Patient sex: F
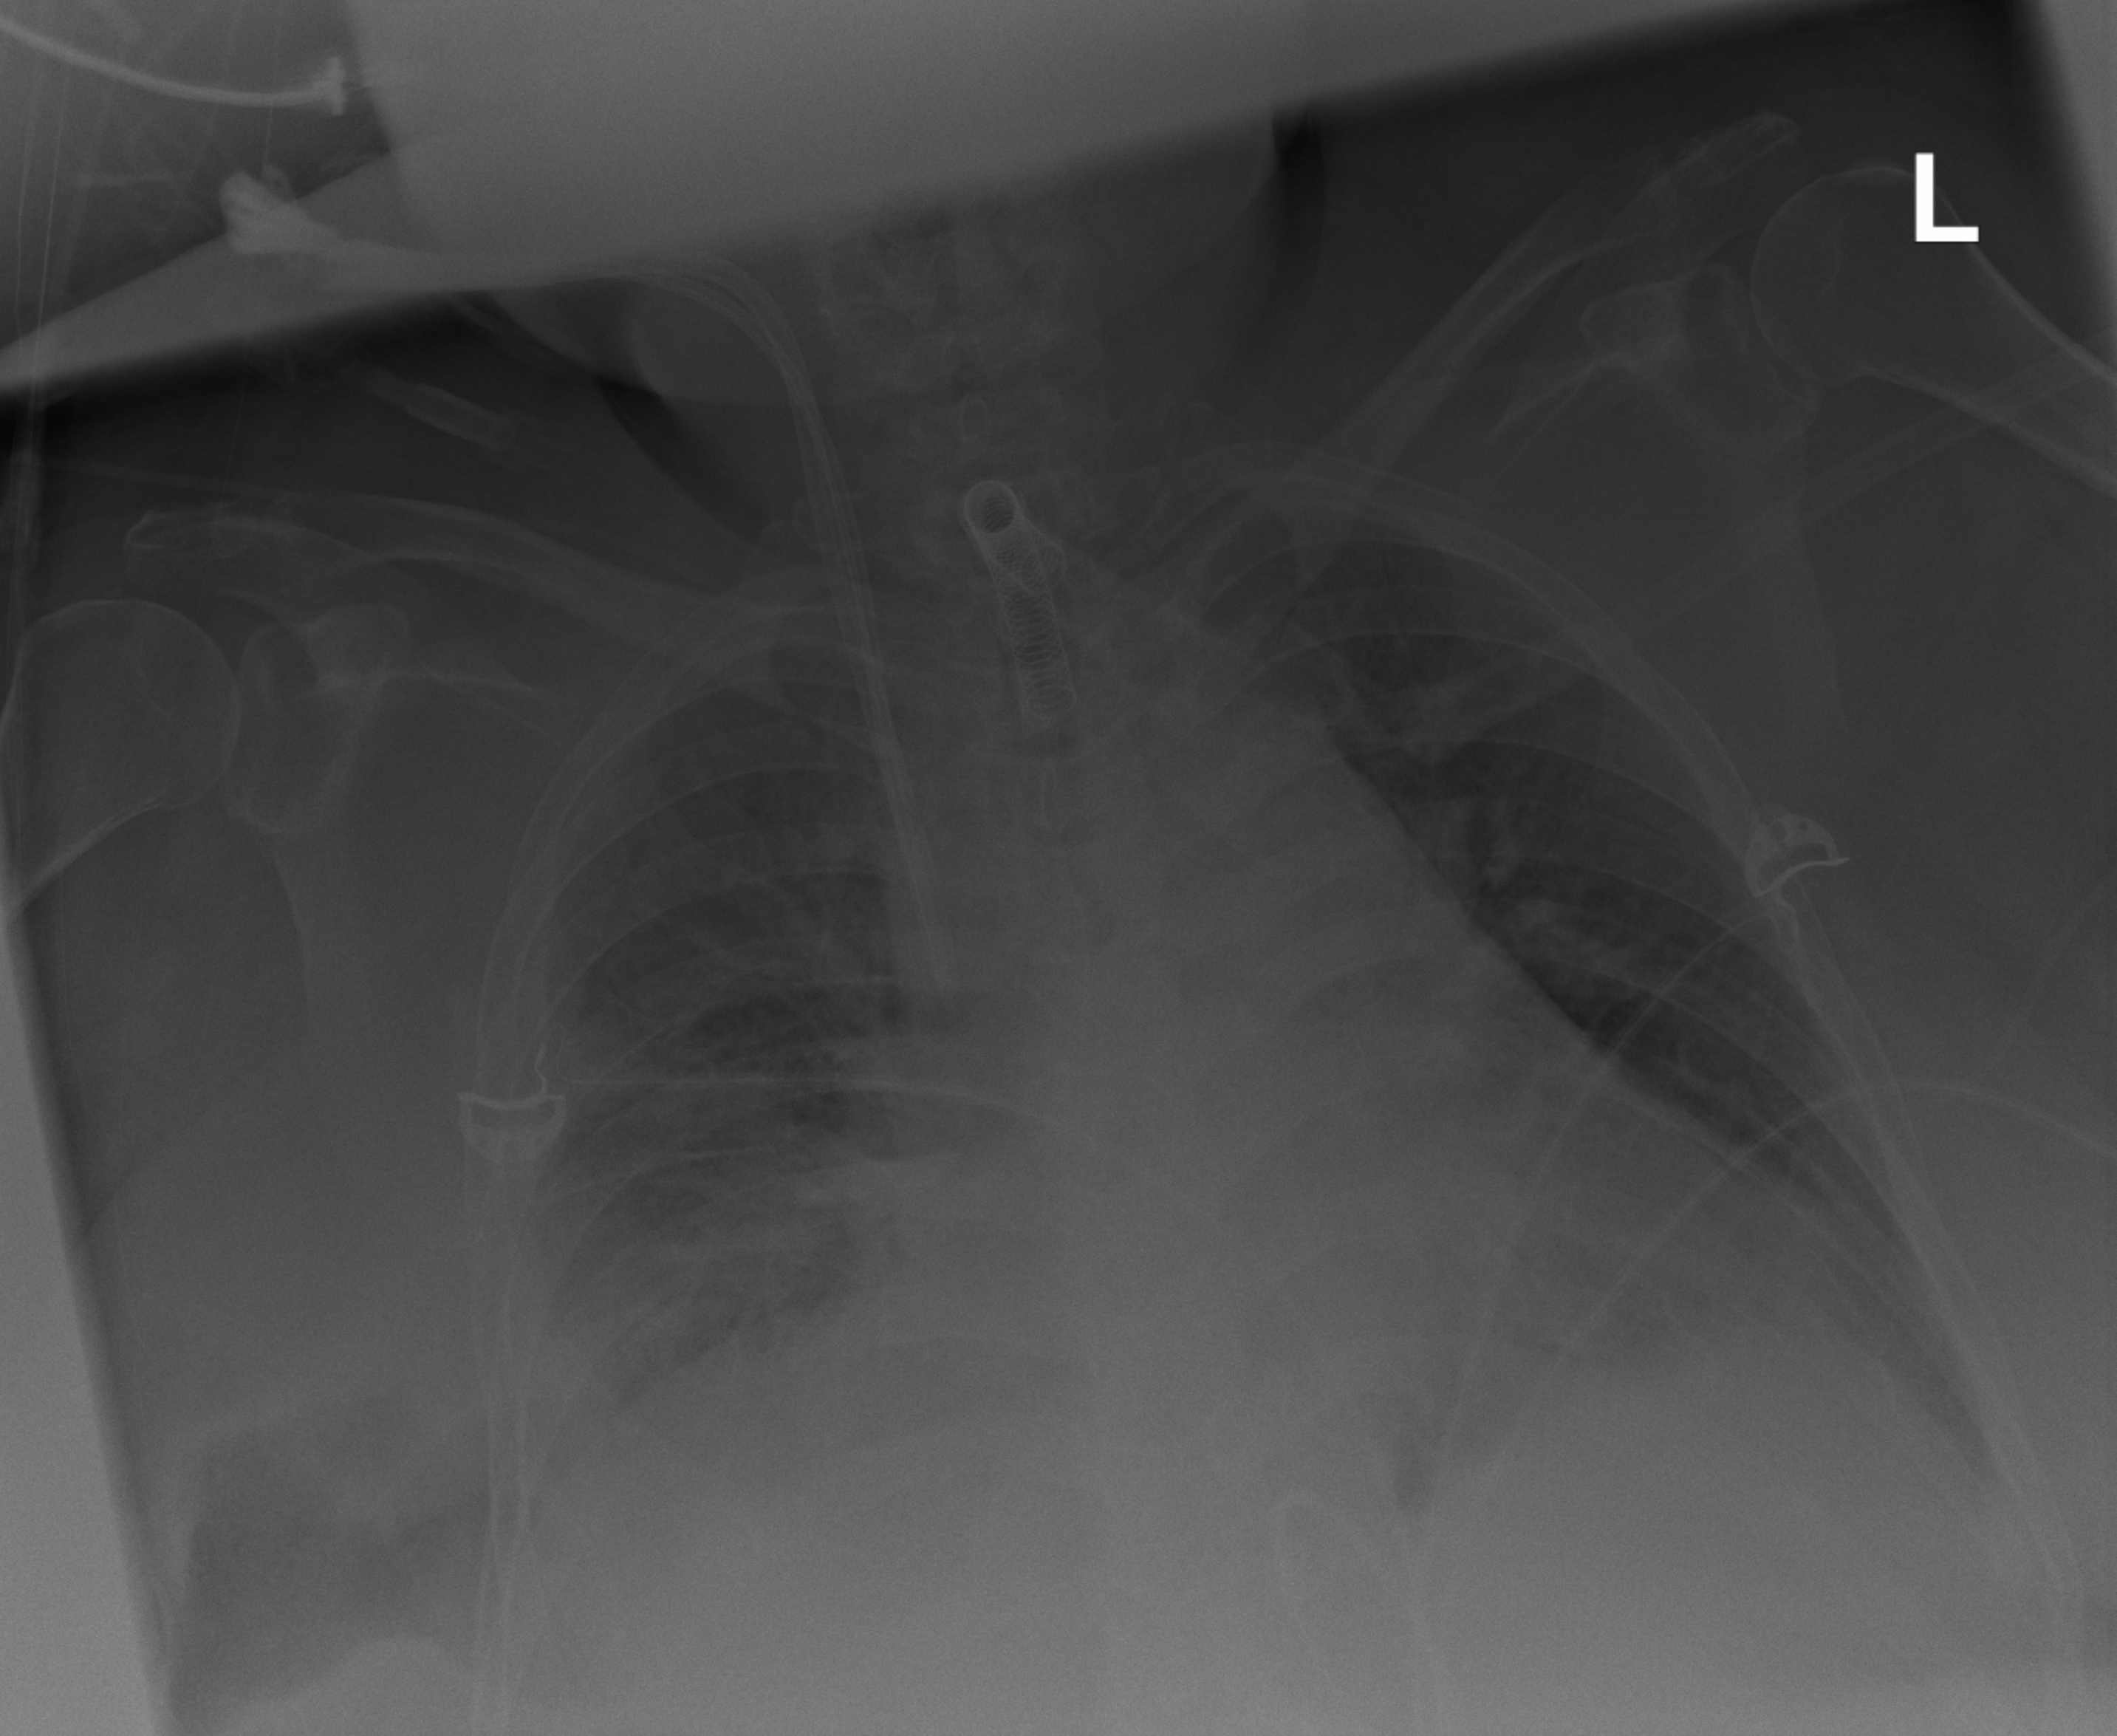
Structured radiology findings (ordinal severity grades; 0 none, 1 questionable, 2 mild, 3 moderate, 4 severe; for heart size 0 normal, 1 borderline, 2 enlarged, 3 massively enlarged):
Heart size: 0
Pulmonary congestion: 2
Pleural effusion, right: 2
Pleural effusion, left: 2
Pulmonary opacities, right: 3
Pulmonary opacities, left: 2
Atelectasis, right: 2
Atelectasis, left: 2